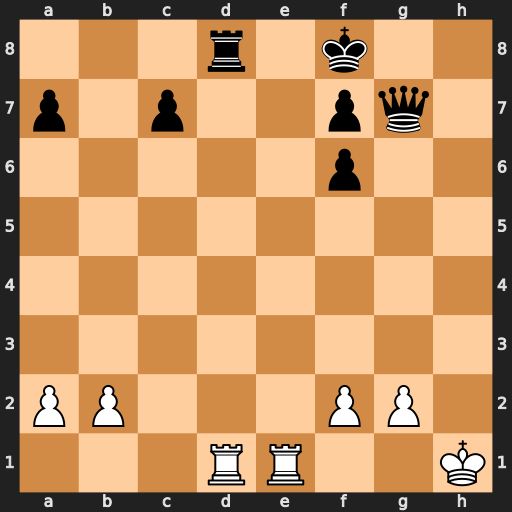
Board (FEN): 3r1k2/p1p2pq1/5p2/8/8/8/PP3PP1/3RR2K
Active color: w
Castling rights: -
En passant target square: -
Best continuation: Rxd8#